Aerial crown-view tile of a tropical tree (Barro Colorado Island, Panama), acquired 20250124:
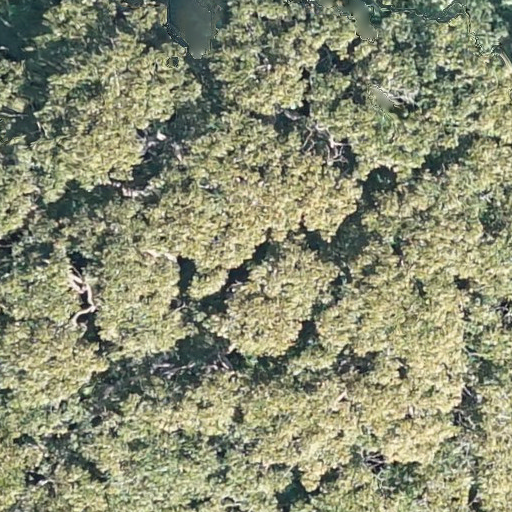
Species: Dipteryx oleifera
GBIF accepted scientific name: Dipteryx oleifera
Crown area: 722.045 m²